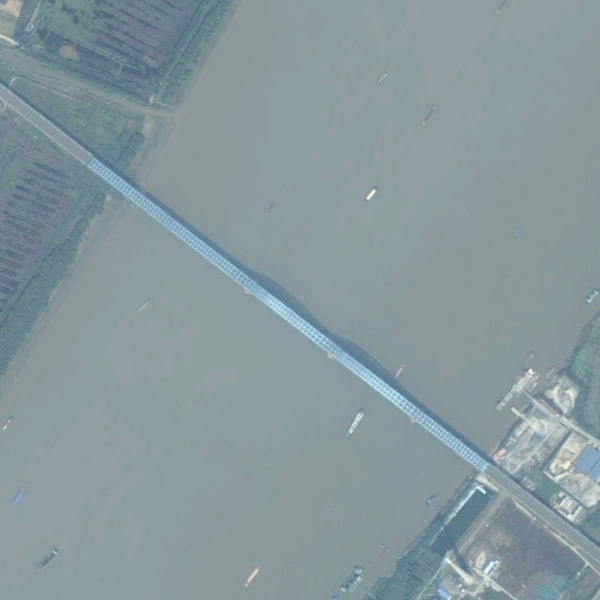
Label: Bridge